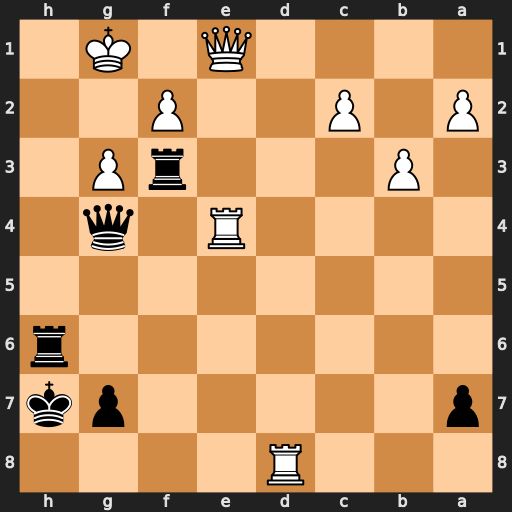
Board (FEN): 3R4/p5pk/7r/8/4R1q1/1P3rP1/P1P2P2/4Q1K1
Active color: b
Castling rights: -
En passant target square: -
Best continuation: Qh3 Rh8+ Kxh8 Re8+ Kh7